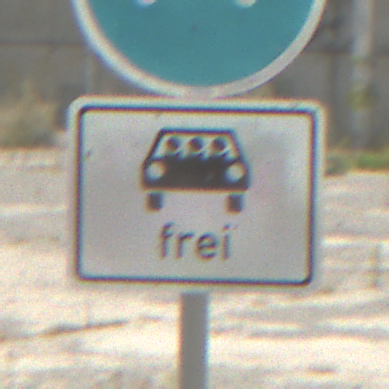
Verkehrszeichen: MehrfachbesetzePersonenkraftwagenFrei
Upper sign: Busssonderstreifen
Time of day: Midday
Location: Outdoor (Suburban)
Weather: PartlyCloudy
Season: Summer
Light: Natural